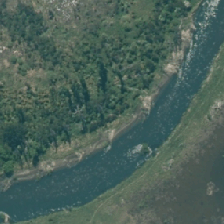
Land cover: herbaceous_freshwater_vege